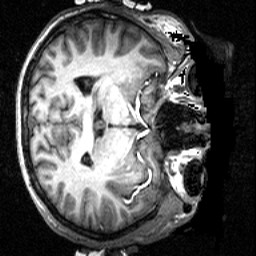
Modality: T1w
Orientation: axial
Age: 23
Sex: male